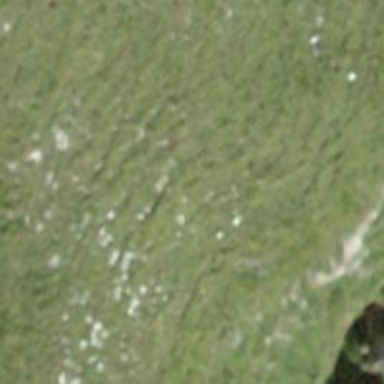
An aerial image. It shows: Cliff in nature.